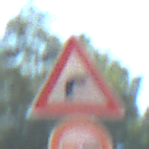
Verkehrszeichen: KurveRechts
Zusatzzeichen unten: Ueberholverbot
Umgebung: Outdoor, Nature
Tageszeit: MorningAfternoon
Wetter: Clear
Licht: Natural
Jahreszeit: Summer
Kontrast: HighContrast